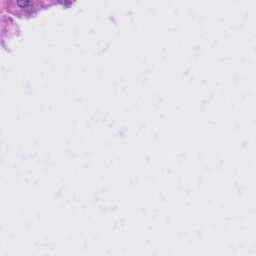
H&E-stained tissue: Liver